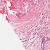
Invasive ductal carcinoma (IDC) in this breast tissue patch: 0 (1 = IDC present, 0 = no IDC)